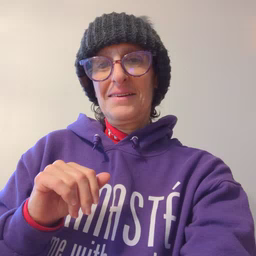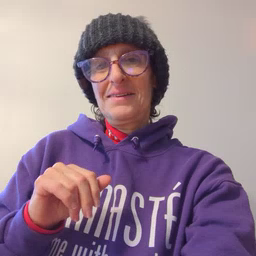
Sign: fireman